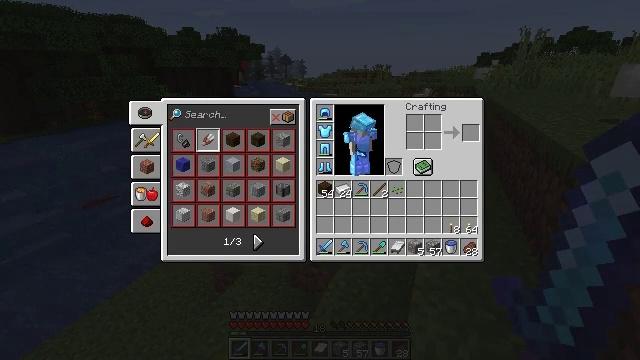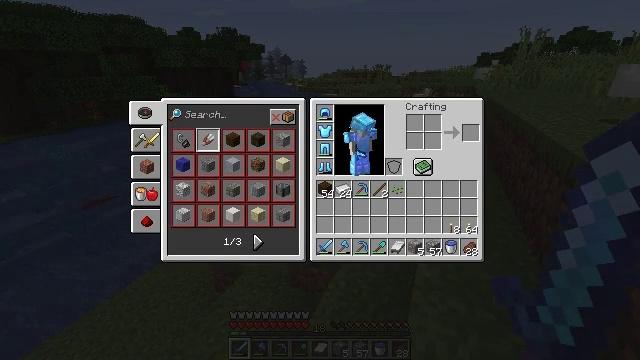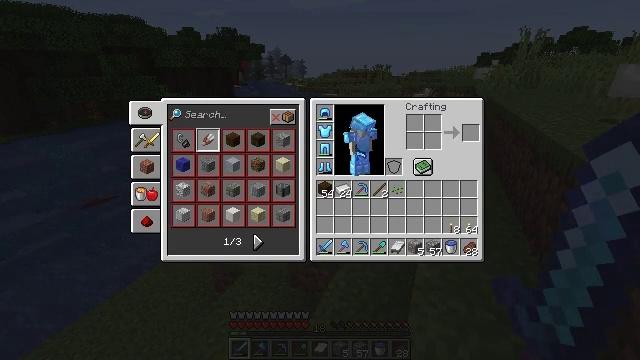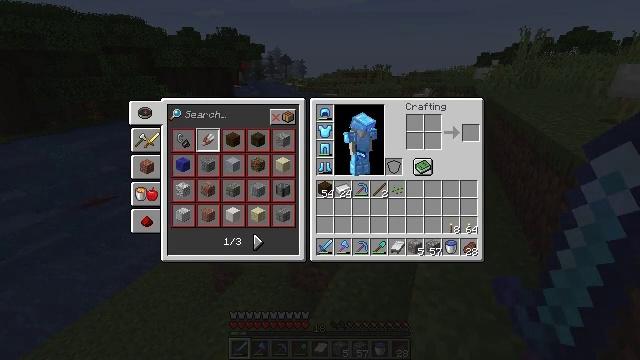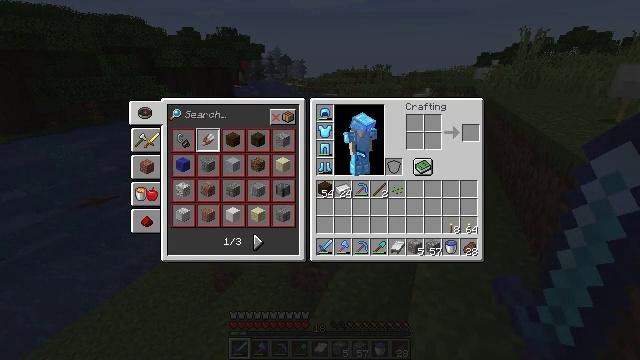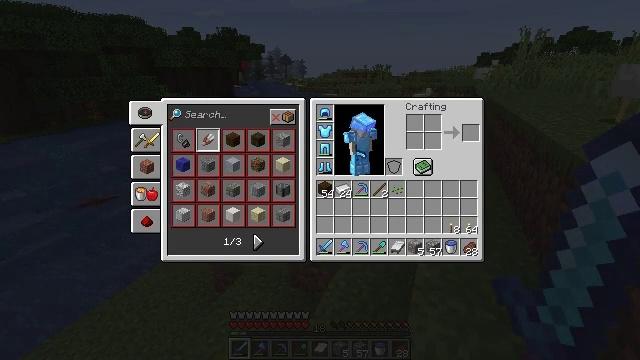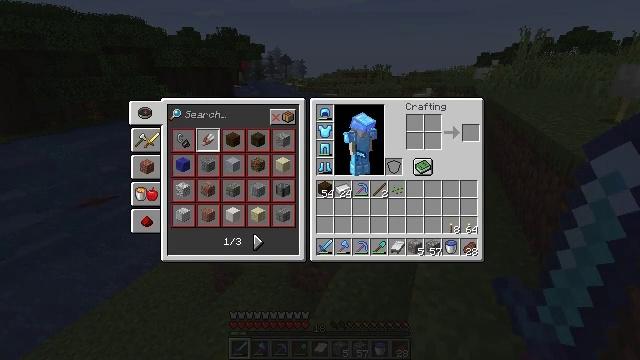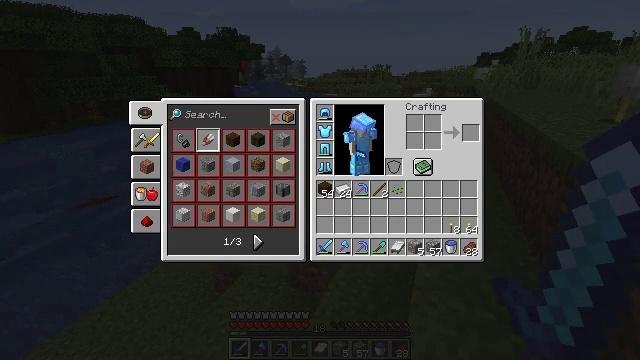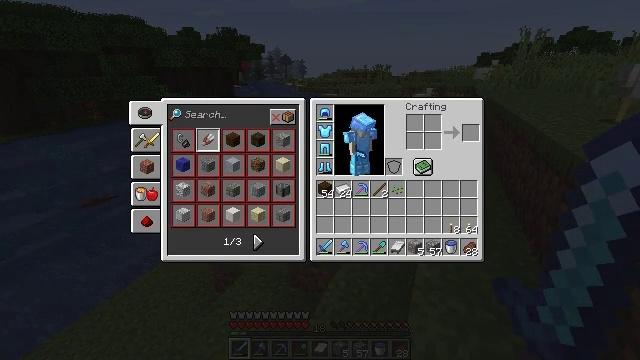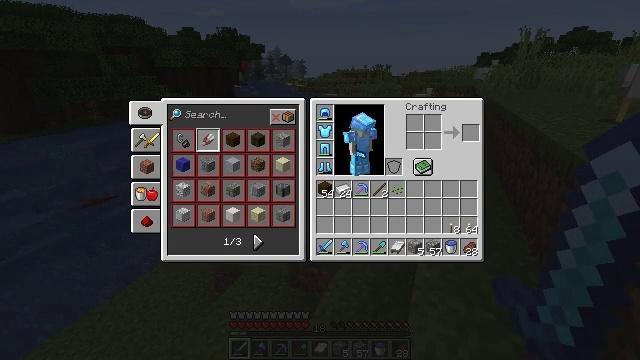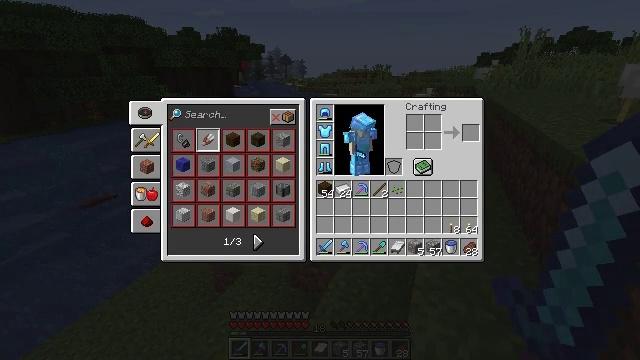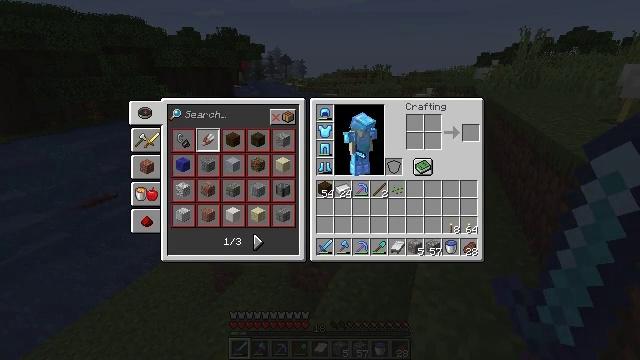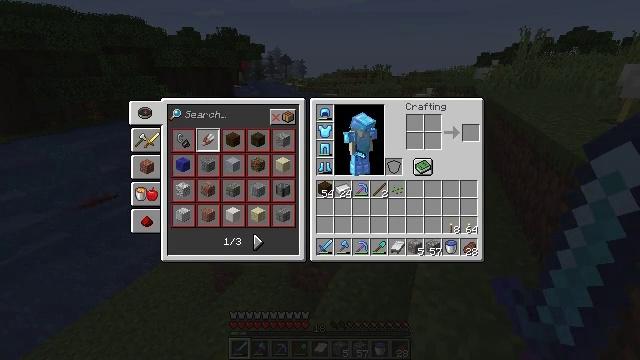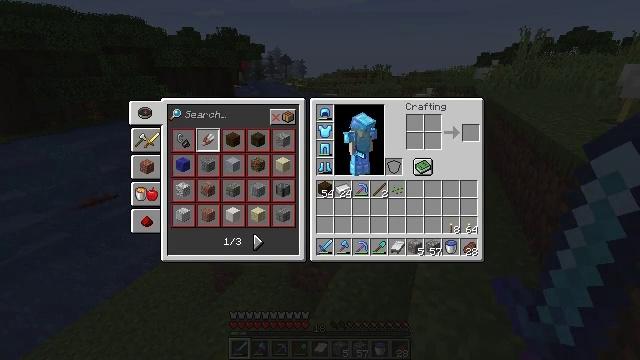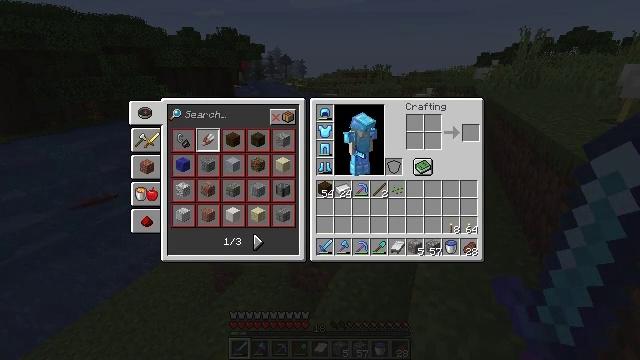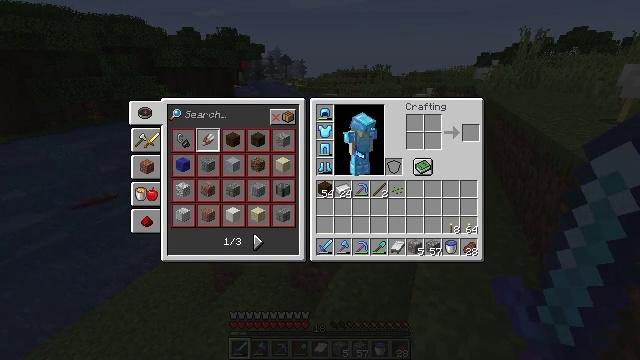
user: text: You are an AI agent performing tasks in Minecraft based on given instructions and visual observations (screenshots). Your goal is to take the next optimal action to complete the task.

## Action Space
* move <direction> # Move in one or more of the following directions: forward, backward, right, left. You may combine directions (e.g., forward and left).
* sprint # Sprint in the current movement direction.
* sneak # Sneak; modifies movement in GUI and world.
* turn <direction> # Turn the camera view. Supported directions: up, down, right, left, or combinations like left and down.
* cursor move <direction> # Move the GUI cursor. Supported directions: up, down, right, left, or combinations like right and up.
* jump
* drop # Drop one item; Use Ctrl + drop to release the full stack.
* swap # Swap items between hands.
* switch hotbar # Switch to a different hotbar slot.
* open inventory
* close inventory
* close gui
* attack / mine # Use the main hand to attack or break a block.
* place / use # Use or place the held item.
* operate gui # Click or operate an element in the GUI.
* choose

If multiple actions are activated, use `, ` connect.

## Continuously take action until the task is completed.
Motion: motion action
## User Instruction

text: Hunt a chicken.
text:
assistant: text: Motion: no_op
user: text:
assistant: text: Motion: no_op
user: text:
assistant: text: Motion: no_op
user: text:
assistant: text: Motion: no_op
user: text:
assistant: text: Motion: no_op
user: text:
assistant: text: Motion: no_op
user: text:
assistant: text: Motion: no_op
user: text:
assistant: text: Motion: no_op
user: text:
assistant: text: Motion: no_op
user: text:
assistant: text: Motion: no_op
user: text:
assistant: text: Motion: no_op
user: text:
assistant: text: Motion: no_op
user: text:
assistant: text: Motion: no_op
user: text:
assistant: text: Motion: no_op
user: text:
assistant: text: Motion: no_op
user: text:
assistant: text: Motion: no_op
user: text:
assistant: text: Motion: no_op
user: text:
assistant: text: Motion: no_op
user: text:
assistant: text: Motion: no_op
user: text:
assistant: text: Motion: no_op
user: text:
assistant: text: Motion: no_op
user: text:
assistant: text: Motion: no_op
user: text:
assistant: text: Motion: cursor move right
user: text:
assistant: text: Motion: cursor move right
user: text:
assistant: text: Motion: cursor move right
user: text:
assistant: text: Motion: cursor move right
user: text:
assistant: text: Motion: no_op
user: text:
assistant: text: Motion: no_op
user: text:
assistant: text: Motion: no_op
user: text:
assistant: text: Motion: no_op